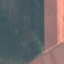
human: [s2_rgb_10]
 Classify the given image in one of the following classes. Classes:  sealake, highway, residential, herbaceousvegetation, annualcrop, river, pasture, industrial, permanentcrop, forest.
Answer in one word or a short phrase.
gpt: AnnualCrop